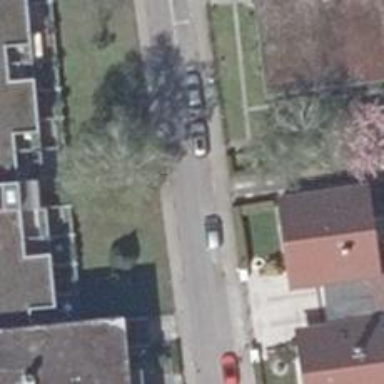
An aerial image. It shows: Residential road with asphalt surface and sidewalks on both sides. There is parallel on-street parking available on the right lane.